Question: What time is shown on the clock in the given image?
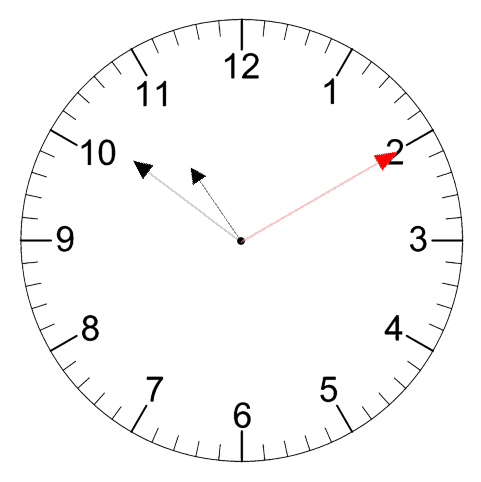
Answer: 10:51:10